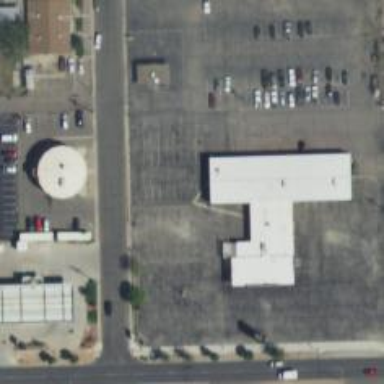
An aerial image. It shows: Building that houses car shop.